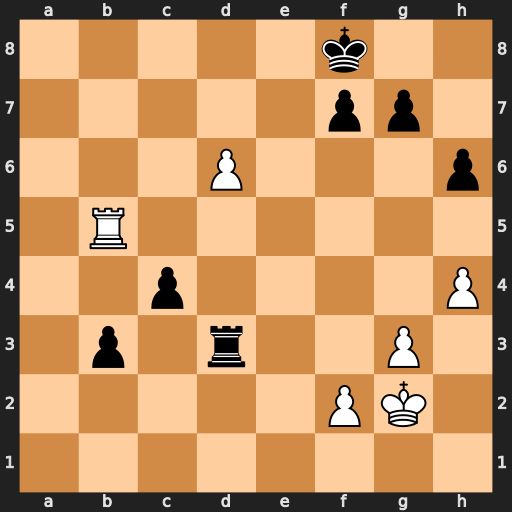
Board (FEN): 5k2/5pp1/3P3p/1R6/2p4P/1p1r2P1/5PK1/8
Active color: w
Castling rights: -
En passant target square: -
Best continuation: Rb8#